Question: I am trying to create an app, that has a RelativeLayout inside a ScrollView with the help of Android Studio.
I added all of the buttons, text fields and spinners that I need to make the app look just like I want it to look like.
However, after debugging the app, the RelativeLayout changed its height automatically, making the buttons, text fields and spinners unusable.
This is a picture of the app after debugging:

The XML file is as follows:
'''
<?xml version="1.0" encoding="utf-8"?>
<ScrollView xmlns:android="http://schemas.android.com/apk/res/android"
android:layout_width="match_parent"
android:layout_height="match_parent">
<RelativeLayout xmlns:android="http://schemas.android.com/apk/res/android"
xmlns:tools="http://schemas.android.com/tools"
android:id="@+id/activity_main"
android:layout_width="match_parent"
android:layout_height="wrap_content"
android:paddingBottom="@dimen/activity_vertical_margin"
android:paddingLeft="@dimen/activity_horizontal_margin"
android:paddingRight="@dimen/activity_horizontal_margin"
android:paddingTop="@dimen/activity_vertical_margin"
tools:context="fadi_christoph.pizzadeliveryapp.MainActivity">
<TextView
android:id="@+id/tvAnrede"
android:layout_width="wrap_content"
android:layout_height="wrap_content"
android:layout_above="@+id/ET_Name"
android:layout_alignParentStart="true"
android:text="Anrede"
android:textAlignment="textStart"
android:textAllCaps="false"
android:textSize="14sp" />
<RadioGroup
android:id="@+id/rgAnrede"
android:layout_width="wrap_content"
android:layout_height="wrap_content"
android:layout_alignParentTop="true"
android:layout_alignStart="@+id/ET_Name"
android:orientation="horizontal">
<RadioButton
android:id="@+id/rbHerr"
android:layout_width="wrap_content"
android:layout_height="wrap_content"
android:layout_weight="1"
android:text="Herr"
android:textSize="14sp" />
<RadioButton
android:id="@+id/rbFrau"
android:layout_width="wrap_content"
android:layout_height="wrap_content"
android:layout_weight="1"
android:text="Frau"
android:textSize="14sp" />
</RadioGroup>
<TextView
android:id="@+id/tvName"
android:layout_width="wrap_content"
android:layout_height="wrap_content"
android:layout_alignBaseline="@+id/ET_Name"
android:layout_alignBottom="@+id/ET_Name"
android:layout_alignParentStart="true"
android:text="Vor- und Nachname"
android:textSize="14sp" />
<EditText
android:id="@+id/tfName"
android:layout_width="wrap_content"
android:layout_height="wrap_content"
android:layout_alignParentEnd="true"
android:layout_below="@+id/RG_Anrede"
android:layout_toEndOf="@+id/TV_Name"
android:ems="10"
android:hint="Vor- und Nachname"
android:inputType="textPersonName"
android:textSize="14sp" />
<TextView
android:id="@+id/tvPost"
android:layout_width="wrap_content"
android:layout_height="wrap_content"
android:layout_alignBaseline="@+id/ET_Post"
android:layout_alignBottom="@+id/ET_Post"
android:layout_alignParentStart="true"
android:text="Postleitzahl"
android:textSize="14sp" />
<EditText
android:id="@+id/tfPost"
android:layout_width="wrap_content"
android:layout_height="wrap_content"
android:layout_alignParentEnd="true"
android:layout_alignStart="@+id/ET_Name"
android:layout_below="@+id/ET_Name"
android:ems="10"
android:hint="Postleitzahl"
android:inputType="numberDecimal"
android:textSize="14sp" />
<TextView
android:id="@+id/tvOrt"
android:layout_width="wrap_content"
android:layout_height="wrap_content"
android:layout_alignBaseline="@+id/ET_Ort"
android:layout_alignBottom="@+id/ET_Ort"
android:layout_alignParentStart="true"
android:text="Ort"
android:textSize="14sp" />
<EditText
android:id="@+id/tfOrt"
android:layout_width="wrap_content"
android:layout_height="wrap_content"
android:layout_alignParentEnd="true"
android:layout_alignStart="@+id/ET_Post"
android:layout_below="@+id/ET_Post"
android:ems="10"
android:hint="Ort"
android:inputType="textPersonName"
android:textSize="14sp" />
<TextView
android:id="@+id/tvStrasse"
android:layout_width="wrap_content"
android:layout_height="wrap_content"
android:layout_alignBaseline="@+id/ET_Strasse"
android:layout_alignBottom="@+id/ET_Strasse"
android:layout_alignParentStart="true"
android:text="Strasse"
android:textSize="14sp" />
<EditText
android:id="@+id/tfStrasse"
android:layout_width="wrap_content"
android:layout_height="wrap_content"
android:layout_alignParentEnd="true"
android:layout_alignStart="@+id/ET_Ort"
android:layout_below="@+id/ET_Ort"
android:ems="10"
android:hint="Strasse"
android:inputType="textPersonName"
android:textSize="14sp" />
<TextView
android:id="@+id/tvHausnummer"
android:layout_width="wrap_content"
android:layout_height="wrap_content"
android:layout_alignBaseline="@+id/ET_Hausnummer"
android:layout_alignBottom="@+id/ET_Hausnummer"
android:layout_alignParentStart="true"
android:text="Hausnummer"
android:textSize="14sp" />
<EditText
android:id="@+id/tfHausnummer"
android:layout_width="wrap_content"
android:layout_height="wrap_content"
android:layout_alignParentEnd="true"
android:layout_alignStart="@+id/ET_Strasse"
android:layout_below="@+id/ET_Strasse"
android:ems="10"
android:hint="Hausnummer"
android:inputType="textPersonName"
android:textSize="14sp" />
<TextView
android:id="@+id/tvRechnung"
android:layout_width="wrap_content"
android:layout_height="wrap_content"
android:layout_alignParentStart="true"
android:layout_below="@+id/ET_Hausnummer"
android:text="Rechnung"
android:textSize="14sp" />
<RadioGroup
android:id="@+id/rgRechnung"
android:layout_width="wrap_content"
android:layout_height="wrap_content"
android:layout_alignStart="@+id/ET_Hausnummer"
android:layout_below="@+id/ET_Hausnummer"
android:orientation="horizontal">
<RadioButton
android:id="@+id/rbPost"
android:layout_width="wrap_content"
android:layout_height="wrap_content"
android:layout_weight="1"
android:text="per Post"
android:textSize="14sp" />
<RadioButton
android:id="@+id/rbEmail"
android:layout_width="wrap_content"
android:layout_height="wrap_content"
android:layout_weight="1"
android:text="per Email"
android:textSize="14sp" />
</RadioGroup>
<TextView
android:id="@+id/tvFilter"
android:layout_width="wrap_content"
android:layout_height="wrap_content"
android:layout_alignBottom="@+id/SP_Filter"
android:layout_alignParentStart="true"
android:text="suche nach"
android:textSize="14sp" />
<Spinner
android:id="@+id/spinnerFilter"
android:layout_width="match_parent"
android:layout_height="wrap_content"
android:layout_alignParentEnd="true"
android:layout_alignStart="@+id/RG_Rechnung"
android:layout_below="@+id/RG_Rechnung" />
<TextView
android:id="@+id/tvPizza"
android:layout_width="wrap_content"
android:layout_height="wrap_content"
android:layout_alignBottom="@+id/SP_Pizza"
android:layout_alignParentStart="true"
android:text="Auswahl der Pizza"
android:textSize="14sp" />
<Spinner
android:id="@+id/spinnerPizza"
android:layout_width="wrap_content"
android:layout_height="wrap_content"
android:layout_alignParentEnd="true"
android:layout_alignStart="@+id/SP_Filter"
android:layout_below="@+id/SP_Filter"
android:spinnerMode="dialog" />
<TextView
android:id="@+id/tvZusaetzen"
android:layout_width="wrap_content"
android:layout_height="wrap_content"
android:layout_above="@+id/RG_Bezahlen"
android:layout_alignParentStart="true"
android:text="Zusatzen"
android:textSize="14sp" />
<Spinner
android:id="@+id/spinnerZusaetzen"
android:layout_width="wrap_content"
android:layout_height="wrap_content"
android:layout_alignParentEnd="true"
android:layout_alignStart="@+id/SP_Pizza"
android:layout_below="@+id/SP_Pizza"
android:spinnerMode="dialog" />
<TextView
android:id="@+id/tvBezahlen"
android:layout_width="wrap_content"
android:layout_height="wrap_content"
android:layout_alignParentStart="true"
android:layout_below="@+id/SP_Zusaetzen"
android:layout_marginTop="11dp"
android:text="bezahlen"
android:textSize="14sp" />
<RadioGroup
android:id="@+id/rgBezahlen"
android:layout_width="wrap_content"
android:layout_height="wrap_content"
android:layout_alignStart="@+id/SP_Zusaetzen"
android:layout_below="@+id/SP_Zusaetzen">
<RadioButton
android:id="@+id/rbBar"
android:layout_width="wrap_content"
android:layout_height="wrap_content"
android:layout_weight="1"
android:text="bar bei Abholung"
android:textSize="14sp" />
<RadioButton
android:id="@+id/rbKreditkarte"
android:layout_width="wrap_content"
android:layout_height="wrap_content"
android:layout_weight="1"
android:text="Kreditkarte"
android:textSize="14sp" />
<RadioButton
android:id="@+id/rbSofort"
android:layout_width="wrap_content"
android:layout_height="wrap_content"
android:layout_weight="1"
android:text="Sofortuberweisung"
android:textSize="14sp" />
</RadioGroup>
<TextView
android:id="@+id/tvPreis"
android:layout_width="wrap_content"
android:layout_height="wrap_content"
android:layout_alignParentStart="true"
android:layout_below="@+id/RG_Bezahlen"
android:layout_marginTop="16dp"
android:text="Preis" />
<TextView
android:id="@+id/tvEuro"
android:layout_width="wrap_content"
android:layout_height="wrap_content"
android:layout_alignBaseline="@+id/TV_Preis"
android:layout_alignBottom="@+id/TV_Preis"
android:layout_alignStart="@+id/RG_Bezahlen"
android:text="0,00 EUR"
android:textSize="24sp" />
<Button
android:id="@+id/btnSenden"
android:layout_width="wrap_content"
android:layout_height="wrap_content"
android:layout_alignParentStart="true"
android:layout_below="@+id/TV_Euro"
android:layout_marginTop="18dp"
android:text="Senden" />
<Button
android:id="@+id/btnZuruecksetzen"
android:layout_width="wrap_content"
android:layout_height="wrap_content"
android:layout_alignBaseline="@+id/BT_Senden"
android:layout_alignBottom="@+id/BT_Senden"
android:layout_toEndOf="@+id/BT_Senden"
android:text="Zurucksetzen" />
</RelativeLayout>
</ScrollView>
'''
A partial code of my program is as follows:
'''
package fadi_christoph.pizzadeliveryapp;
import android.support.v7.app.AppCompatActivity;
import android.os.Bundle;
import android.widget.ArrayAdapter;
import android.widget.Button;
import android.widget.EditText;
import android.widget.RadioButton;
import android.widget.Spinner;
import android.widget.TextView;
import android.view.View;
import android.widget.*;
import java.lang.String;
public class MainActivity extends AppCompatActivity {
private TextView tv_Anrede, tv_Name, tv_Post, tv_Ort, tv_Strasse, tv_Hausnummer, tv_Rechnung, tv_Filter, tv_Pizza, tv_Zusaetzen, tv_Bezahlen, tv_Preis, tv_Euro;
private RadioGroup rg_Anrede, rg_Rechnung, rg_Bezahlen;
private RadioButton rb_Herr, rb_Frau, rb_Post, rb_Email, rb_Bar, rb_Kreditkarte, rb_Sofort;
private EditText tf_Name, tf_Post, tf_Ort, tf_Strasse, tf_Hausnummer;
private Spinner spinner_Filter, spinner_Pizza, spinner_Zusaetzen;
private Button btn_Senden, btn_Zuruecksetzen;
@Override
protected void onCreate(Bundle savedInstanceState) {
super.onCreate(savedInstanceState);
setContentView(R.layout.activity_main);
InitializeApp();
}
private void InitializeApp() {
tv_Anrede = (TextView) findViewById(R.id.tvAnrede);
tv_Name = (TextView) findViewById(R.id.tvName);
tv_Post = (TextView) findViewById(R.id.tvPost);
tv_Ort = (TextView) findViewById(R.id.tvOrt);
tv_Strasse = (TextView) findViewById(R.id.tvStrasse);
tv_Hausnummer = (TextView) findViewById(R.id.tvHausnummer);
tv_Rechnung = (TextView) findViewById(R.id.tvRechnung);
tv_Filter = (TextView) findViewById(R.id.tvFilter);
tv_Pizza = (TextView) findViewById(R.id.tvPizza);
tv_Zusaetzen = (TextView) findViewById(R.id.tvZusaetzen);
tv_Bezahlen = (TextView) findViewById(R.id.tvBezahlen);
tv_Preis = (TextView) findViewById(R.id.tvPreis);
tv_Euro = (TextView) findViewById(R.id.tvEuro);
rg_Anrede = (RadioGroup) findViewById(R.id.rgAnrede);
rg_Rechnung = (RadioGroup) findViewById(R.id.rgRechnung);
rg_Bezahlen = (RadioGroup) findViewById(R.id.rgBezahlen);
rb_Herr = (RadioButton) findViewById(R.id.rbHerr);
rb_Frau = (RadioButton) findViewById(R.id.rbFrau);
rb_Post = (RadioButton) findViewById(R.id.rbPost);
rb_Email = (RadioButton) findViewById(R.id.rbEmail);
rb_Bar = (RadioButton) findViewById(R.id.rbBar);
rb_Kreditkarte = (RadioButton) findViewById(R.id.rbKreditkarte);
rb_Sofort = (RadioButton) findViewById(R.id.rbSofort);
tf_Name = (EditText) findViewById(R.id.tfName);
tf_Post = (EditText) findViewById(R.id.tfPost);
tf_Ort = (EditText) findViewById(R.id.tfOrt);
tf_Strasse = (EditText) findViewById(R.id.tfStrasse);
tf_Hausnummer = (EditText) findViewById(R.id.tfHausnummer);
spinner_Filter = (Spinner) findViewById(R.id.spinnerFilter);
spinner_Pizza = (Spinner) findViewById(R.id.spinnerPizza);
spinner_Zusaetzen = (Spinner) findViewById(R.id.spinnerZusaetzen);
btn_Senden = (Button) findViewById(R.id.btnSenden);
btn_Zuruecksetzen = (Button) findViewById(R.id.btnZuruecksetzen);
SPFilterSelectedLine();
}
//Determine the chosen position of the filter spinner, convert its text to a string and pass it along:
private void SPFilterSelectedLine() {
//implement XML file "strings.xml" found in "app\src\main
esalues"
//ArrayAdapter adapter = ArrayAdapter.createFromResource(this,R.array.filter,android.R.layout.simple_spinner_item);
ArrayAdapter<String> adapter = new ArrayAdapter<String>(this, android.R.layout.simple_spinner_item, getResources().getStringArray(R.array.filter));
adapter.setDropDownViewResource(android.R.layout.simple_spinner_dropdown_item);
spinner_Filter.setAdapter(adapter);
//Get the position of the chosen element, convert it to text and pass it along
spinner_Filter.setOnItemSelectedListener(new AdapterView.OnItemSelectedListener() {
@Override
public void onItemSelected(AdapterView<?> parent, View view, int position, long id) {
if (!(view instanceof TextView))
return;
TextView item = (TextView) view;
String TypeOfPizza = item.getText().toString();
}
@Override
public void onNothingSelected(AdapterView<?> parent) {
}
});
}
}
'''
The strings.xml file that I use for the ArrayAdapter is as follows:
'''
<resources>
<string name="app_name">Pizza Delivery App</string>
<string-array name="filter">
<item>vegetarische Pizzen</item>
<item>fischhaltige Pizzen</item>
<item>fleischhaltige Pizzen</item>
<item>fischhaltige und fleischhaltige Pizzen</item>
</string-array>
<string-array name="vegetarisch">
<item>vegetarische Pizza 1</item>
<item>vegetarische Pizza 2</item>
<item>vegetarische Pizza 3</item>
<item>vegetarische Pizza 4</item>
</string-array>
<string-array name="fischhaltig">
<item>fischhaltige Pizza 1</item>
<item>fischhaltige Pizza 2</item>
<item>fischhaltige Pizza 3</item>
<item>fischhaltige Pizza 4</item>
</string-array>
<string-array name="fleischhaltig">
<item>fleischhaltige Pizza 1</item>
<item>fleischhaltige Pizza 2</item>
<item>fleischhaltige Pizza 3</item>
<item>fleischhaltige Pizza 4</item>
</string-array>
<string-array name="fischhaltig_und_fleischhaltig">
<item>fischhaltige und fleischhaltige Pizza 1</item>
<item>fischhaltige und fleischhaltige Pizza 2</item>
<item>fischhaltige und fleischhaltige Pizza 3</item>
<item>fischhaltige und fleischhaltige Pizza 4</item>
</string-array>
</resources>
'''
I will be greatful if anyone can help me to figure out what the problem seems to be.
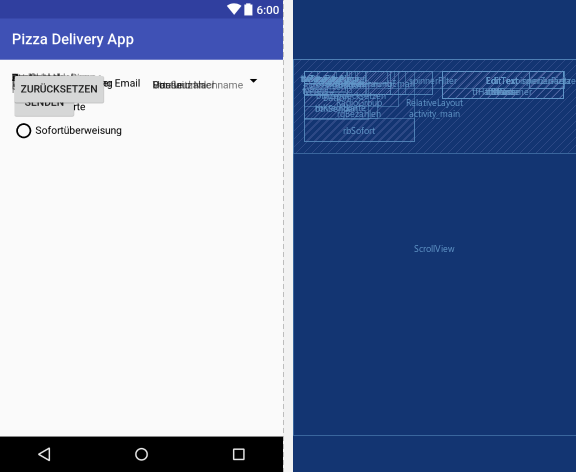
Answer: I tried your xml code. I Changed your root element in the 'ScrollView' from 'RelativeLayout' to 'LinearLayout' with 'orientation' 'vertical' and it looked fine. You will have to remove some 'RelativeLayout' properties.
'''
<?xml version="1.0" encoding="utf-8"?>
<ScrollView xmlns:android="http://schemas.android.com/apk/res/android"
android:layout_width="match_parent"
android:layout_height="match_parent">
<LinearLayout xmlns:android="http://schemas.android.com/apk/res/android"
xmlns:tools="http://schemas.android.com/tools"
android:id="@+id/activity_main"
android:layout_width="match_parent"
android:layout_height="wrap_content"
android:paddingBottom="@dimen/activity_vertical_margin"
android:paddingLeft="@dimen/activity_horizontal_margin"
android:paddingRight="@dimen/activity_horizontal_margin"
android:paddingTop="@dimen/activity_vertical_margin"
android:orientation="vertical"
tools:context="fadi_christoph.pizzadeliveryapp.MainActivity">
...
</LinearLayout>
</ScrollView>
'''